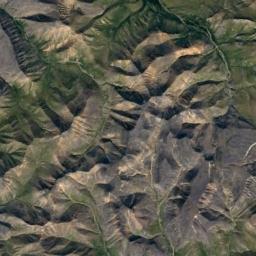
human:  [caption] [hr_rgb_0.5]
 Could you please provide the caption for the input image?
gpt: The folded mountain consists of a number of ridges and valleys and the sunny slope of the mountain is covered with some vegetation .

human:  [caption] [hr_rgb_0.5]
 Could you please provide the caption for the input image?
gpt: The mountain is uneven and rough .

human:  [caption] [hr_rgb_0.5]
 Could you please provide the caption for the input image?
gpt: There is a yellow bare field on this mountain .

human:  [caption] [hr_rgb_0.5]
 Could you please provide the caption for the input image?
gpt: The mountain is full of black soil with some green plants .

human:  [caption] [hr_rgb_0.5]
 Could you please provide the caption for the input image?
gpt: There are some ravines on the green and brown mountain .